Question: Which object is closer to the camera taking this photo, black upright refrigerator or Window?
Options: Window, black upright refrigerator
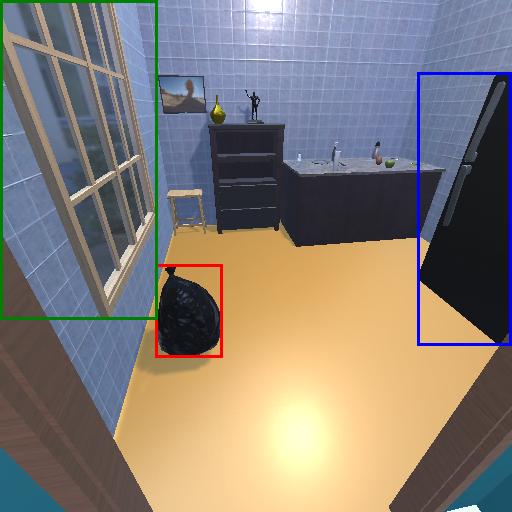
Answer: Window